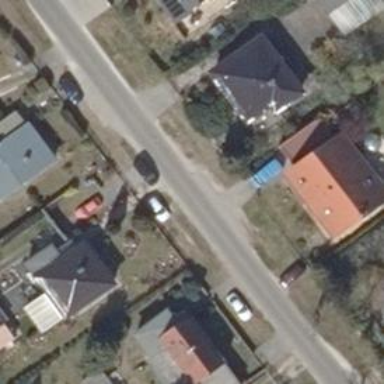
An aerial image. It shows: Driveway.